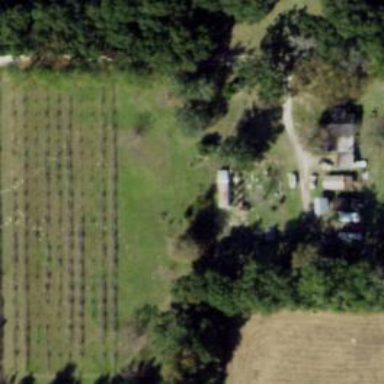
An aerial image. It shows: Plant nursery cultivating trees.